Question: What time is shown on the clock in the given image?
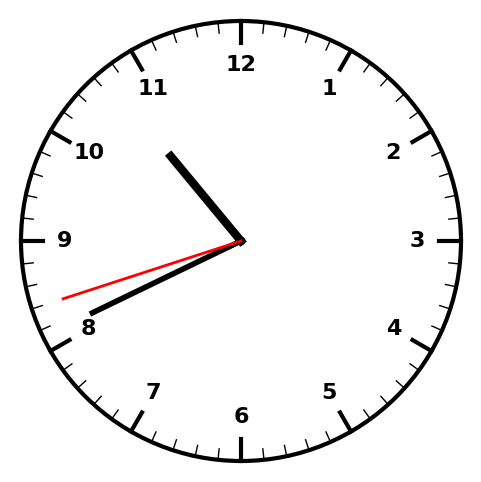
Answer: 10:40:42